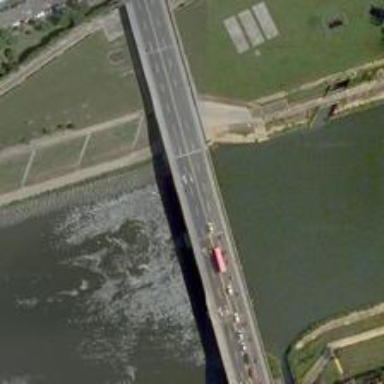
The river is very fast and the traffic on the bridge over the river is also very busy .